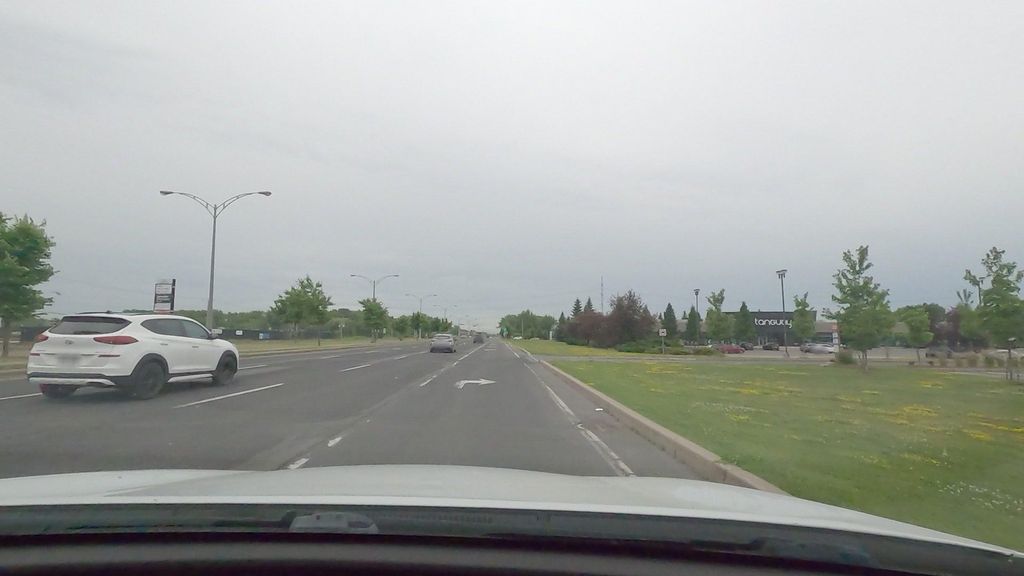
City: montreal